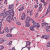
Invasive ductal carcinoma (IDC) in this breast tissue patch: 1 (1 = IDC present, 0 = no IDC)